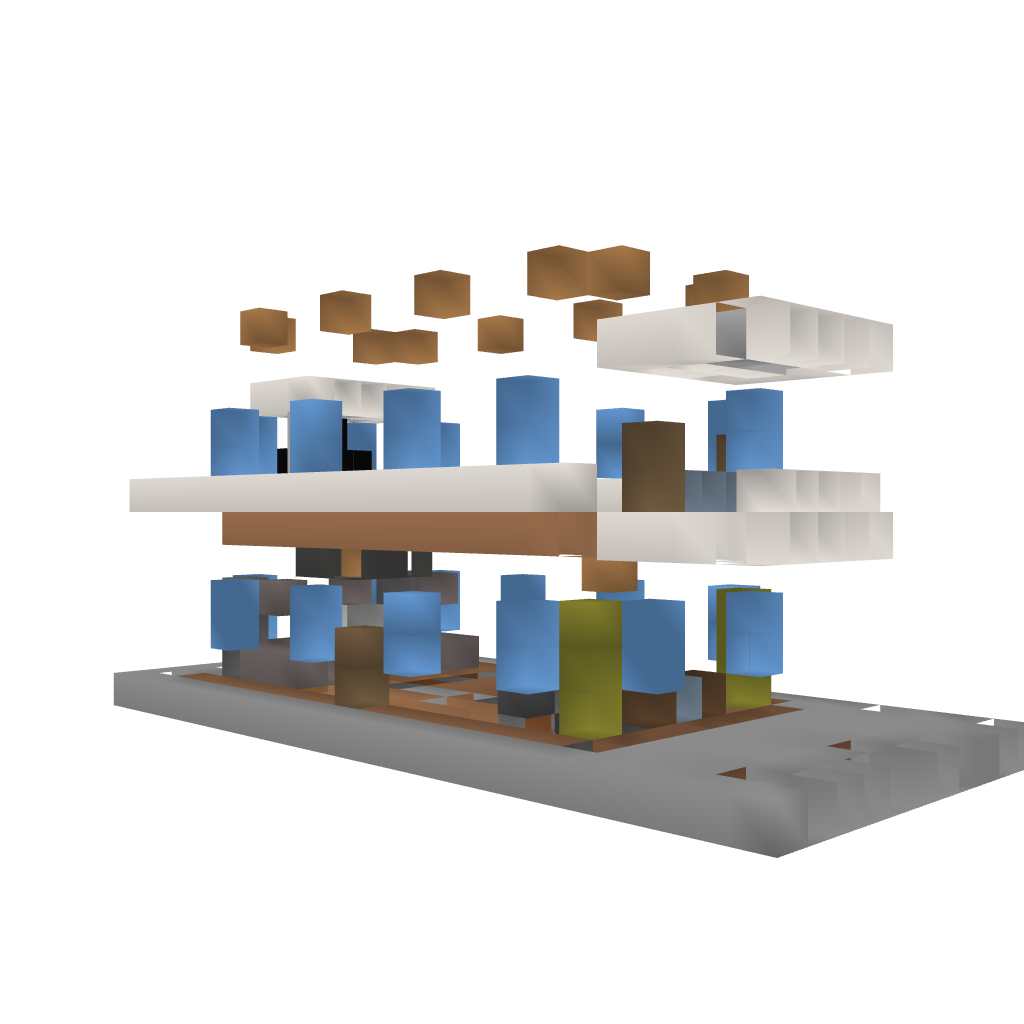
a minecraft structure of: Blue House